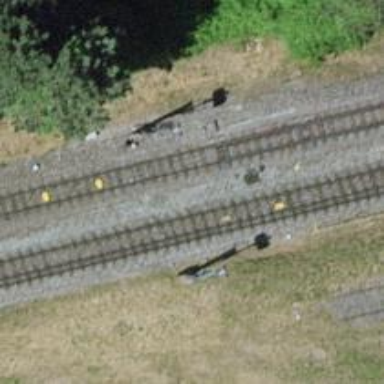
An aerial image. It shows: Railway switch.